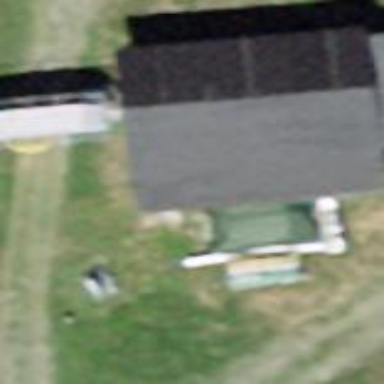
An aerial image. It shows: View of roof of building.